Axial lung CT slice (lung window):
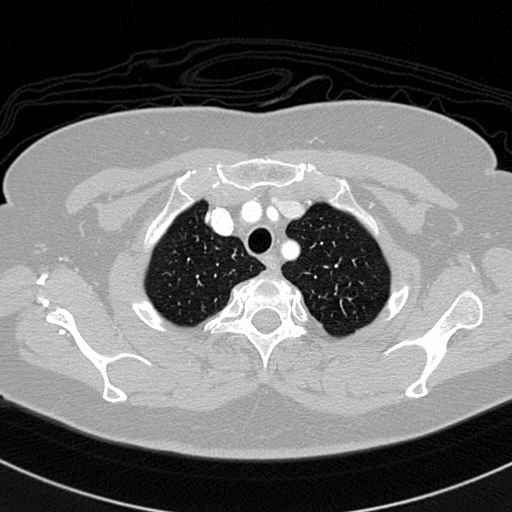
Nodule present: no